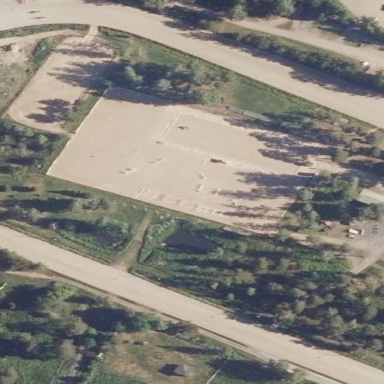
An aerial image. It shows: Equestrian pitch for leisure land sports.